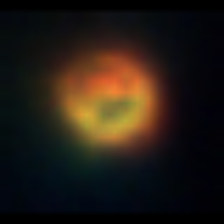
Taxon: NanoPlankton
Group: Other